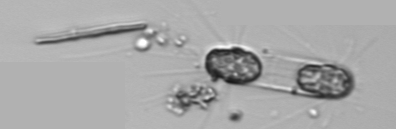
Label: Corethron_hystrix